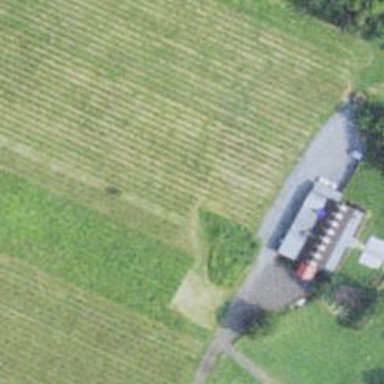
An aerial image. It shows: Vineyard where grapes are grown.